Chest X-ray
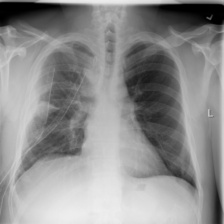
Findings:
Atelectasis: negative
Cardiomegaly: negative
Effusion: negative
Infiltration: negative
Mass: negative
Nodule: negative
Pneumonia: negative
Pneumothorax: positive
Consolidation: negative
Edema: negative
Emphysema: negative
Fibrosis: negative
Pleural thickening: negative
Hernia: negative